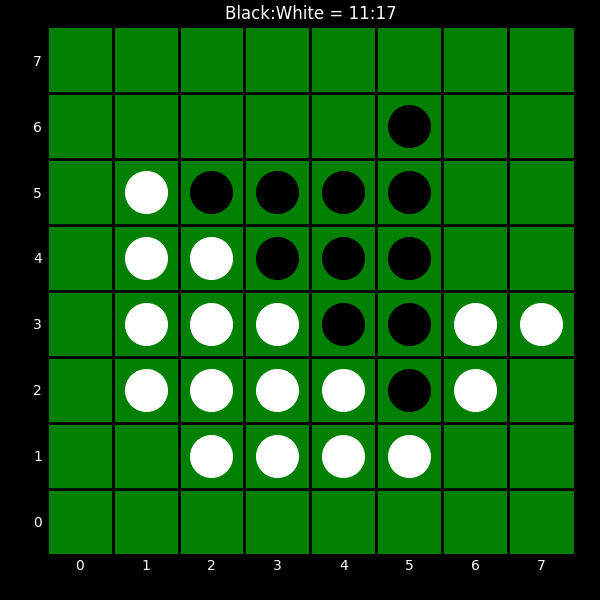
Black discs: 11
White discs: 17